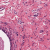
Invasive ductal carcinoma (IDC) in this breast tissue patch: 0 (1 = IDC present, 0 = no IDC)